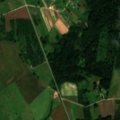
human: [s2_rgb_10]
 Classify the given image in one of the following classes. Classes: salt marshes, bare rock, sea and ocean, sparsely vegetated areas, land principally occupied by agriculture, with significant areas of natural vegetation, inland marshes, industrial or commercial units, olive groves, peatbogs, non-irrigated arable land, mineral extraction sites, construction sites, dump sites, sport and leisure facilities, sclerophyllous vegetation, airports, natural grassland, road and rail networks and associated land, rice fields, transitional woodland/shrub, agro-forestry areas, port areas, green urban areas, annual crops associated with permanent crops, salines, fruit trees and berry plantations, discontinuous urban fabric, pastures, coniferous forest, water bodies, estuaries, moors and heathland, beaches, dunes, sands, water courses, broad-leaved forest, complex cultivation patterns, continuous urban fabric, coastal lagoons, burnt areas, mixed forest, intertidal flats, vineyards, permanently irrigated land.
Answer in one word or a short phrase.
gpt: non-irrigated arable land, pastures, complex cultivation patterns, land principally occupied by agriculture, with significant areas of natural vegetation, broad-leaved forest, mixed forest, transitional woodland/shrub